Field crop: maize
Growth stage: 1
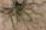
Species: salsola